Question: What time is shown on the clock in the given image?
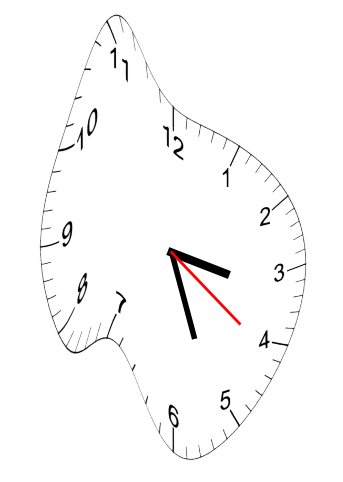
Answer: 03:26:21